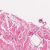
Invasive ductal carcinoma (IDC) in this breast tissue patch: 0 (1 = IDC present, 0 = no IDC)